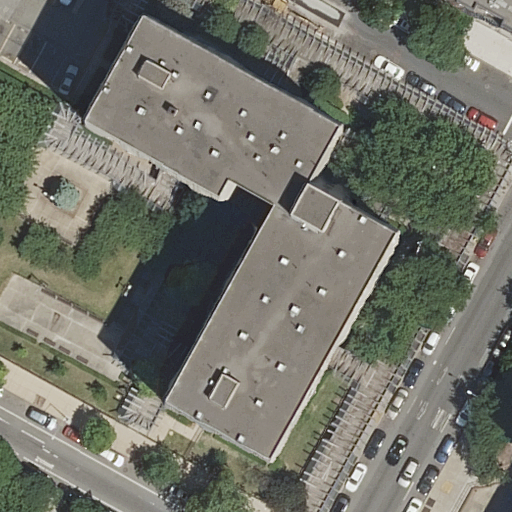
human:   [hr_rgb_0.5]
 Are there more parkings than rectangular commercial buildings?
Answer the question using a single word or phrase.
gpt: yes

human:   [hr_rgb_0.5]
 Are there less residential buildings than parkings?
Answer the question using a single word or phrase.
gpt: no

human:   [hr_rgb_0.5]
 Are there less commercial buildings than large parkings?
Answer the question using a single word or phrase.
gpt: no

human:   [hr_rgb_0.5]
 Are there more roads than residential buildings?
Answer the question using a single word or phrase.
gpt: yes

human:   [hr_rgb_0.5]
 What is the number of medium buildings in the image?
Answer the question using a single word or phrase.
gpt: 0

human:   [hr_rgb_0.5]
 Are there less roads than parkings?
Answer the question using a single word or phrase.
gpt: no

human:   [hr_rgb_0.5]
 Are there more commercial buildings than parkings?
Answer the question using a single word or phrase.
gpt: no

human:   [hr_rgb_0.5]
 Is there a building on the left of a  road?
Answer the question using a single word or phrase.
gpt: yes

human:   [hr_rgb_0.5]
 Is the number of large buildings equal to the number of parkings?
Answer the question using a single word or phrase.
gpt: yes

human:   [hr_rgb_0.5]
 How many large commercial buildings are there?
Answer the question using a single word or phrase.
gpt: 0

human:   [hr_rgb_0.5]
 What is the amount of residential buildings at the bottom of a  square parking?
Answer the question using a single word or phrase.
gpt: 0

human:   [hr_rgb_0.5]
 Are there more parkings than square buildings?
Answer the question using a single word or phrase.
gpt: yes

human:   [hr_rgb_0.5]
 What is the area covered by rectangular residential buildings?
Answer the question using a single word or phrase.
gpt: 42m2

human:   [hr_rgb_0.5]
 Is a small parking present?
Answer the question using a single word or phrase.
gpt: no

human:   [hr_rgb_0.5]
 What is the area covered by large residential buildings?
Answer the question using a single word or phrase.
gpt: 2272m2

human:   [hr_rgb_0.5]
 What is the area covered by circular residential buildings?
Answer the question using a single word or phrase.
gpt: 0m2

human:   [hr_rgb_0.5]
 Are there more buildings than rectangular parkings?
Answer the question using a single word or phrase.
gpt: yes

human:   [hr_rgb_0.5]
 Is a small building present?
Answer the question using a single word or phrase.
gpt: yes

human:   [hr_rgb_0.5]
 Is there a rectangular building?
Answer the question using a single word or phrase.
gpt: yes

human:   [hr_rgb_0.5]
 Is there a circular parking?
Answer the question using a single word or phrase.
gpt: no

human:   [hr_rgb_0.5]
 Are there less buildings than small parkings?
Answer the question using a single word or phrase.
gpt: no

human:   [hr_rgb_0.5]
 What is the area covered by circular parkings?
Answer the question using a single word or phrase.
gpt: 0m2

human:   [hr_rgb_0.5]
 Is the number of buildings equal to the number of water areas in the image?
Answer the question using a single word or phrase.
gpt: no

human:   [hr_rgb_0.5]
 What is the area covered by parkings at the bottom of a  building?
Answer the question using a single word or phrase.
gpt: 0m2

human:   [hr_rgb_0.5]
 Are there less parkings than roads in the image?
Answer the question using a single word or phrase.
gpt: yes

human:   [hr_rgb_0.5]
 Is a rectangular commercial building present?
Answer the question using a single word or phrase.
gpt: no

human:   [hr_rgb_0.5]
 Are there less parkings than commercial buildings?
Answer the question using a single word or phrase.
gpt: no

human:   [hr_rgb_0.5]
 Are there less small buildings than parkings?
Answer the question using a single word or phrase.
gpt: no

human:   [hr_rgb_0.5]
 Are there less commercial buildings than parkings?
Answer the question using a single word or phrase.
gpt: yes

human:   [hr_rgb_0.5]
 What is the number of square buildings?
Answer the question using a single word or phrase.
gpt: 0

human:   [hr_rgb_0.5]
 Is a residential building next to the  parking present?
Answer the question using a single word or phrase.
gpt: yes

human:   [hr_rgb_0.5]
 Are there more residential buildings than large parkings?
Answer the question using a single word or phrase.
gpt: yes

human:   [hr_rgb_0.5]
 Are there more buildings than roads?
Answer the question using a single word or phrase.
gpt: no

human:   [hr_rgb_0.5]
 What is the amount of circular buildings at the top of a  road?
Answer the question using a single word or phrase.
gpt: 0

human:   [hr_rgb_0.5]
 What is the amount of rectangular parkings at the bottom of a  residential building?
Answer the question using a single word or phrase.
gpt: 0

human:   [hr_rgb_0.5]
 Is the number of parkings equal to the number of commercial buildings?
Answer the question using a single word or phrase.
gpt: no